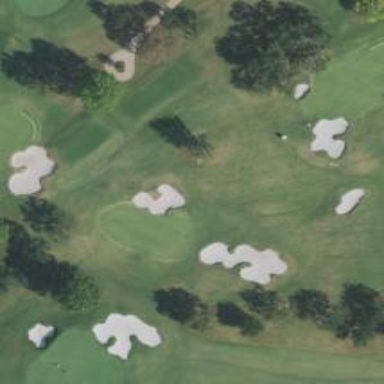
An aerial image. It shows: View of golf hole.